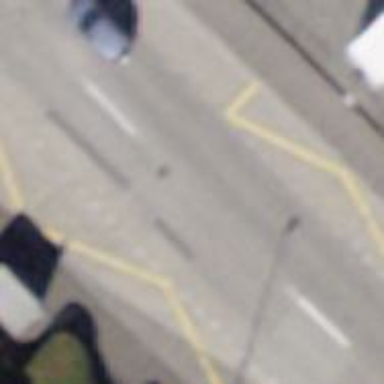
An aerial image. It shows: Bus stop with designated stop position for public transport.